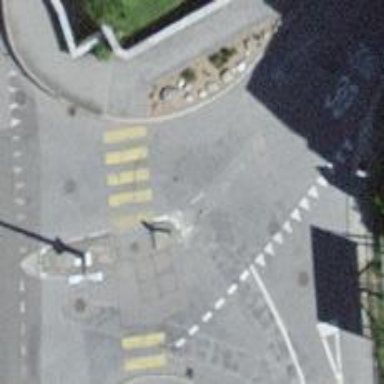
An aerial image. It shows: Uncontrolled footway crossing with markings.